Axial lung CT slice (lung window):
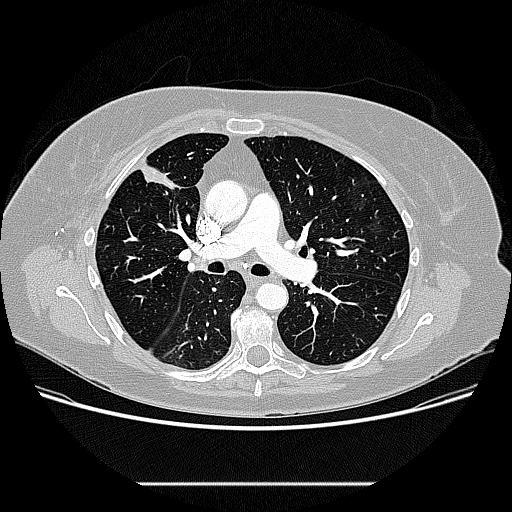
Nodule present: no